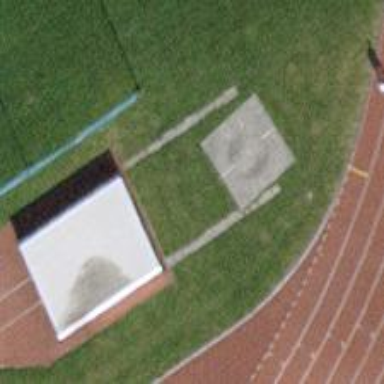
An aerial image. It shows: Shot-put pitch for sports activities.